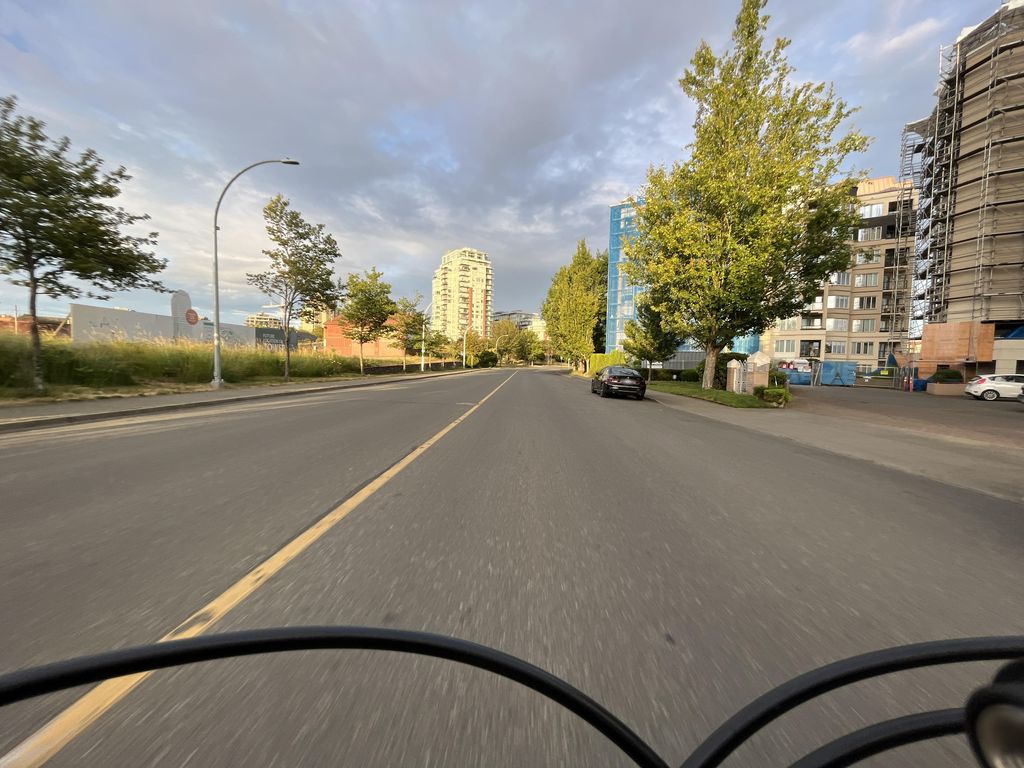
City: victoria